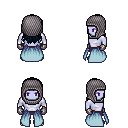
a pixel art fantasy rpg character, male body template, dark elf, purple skin, overskirt, red pants, raven unkempt hairstyle, chain hood, metal gloves, maroon shoes, four views (front, back, left, right), 2x2 character sprite sheet, small pixel art, hard edges, no anti-aliasing